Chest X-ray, AP view. Patient: 49 years old, sex M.
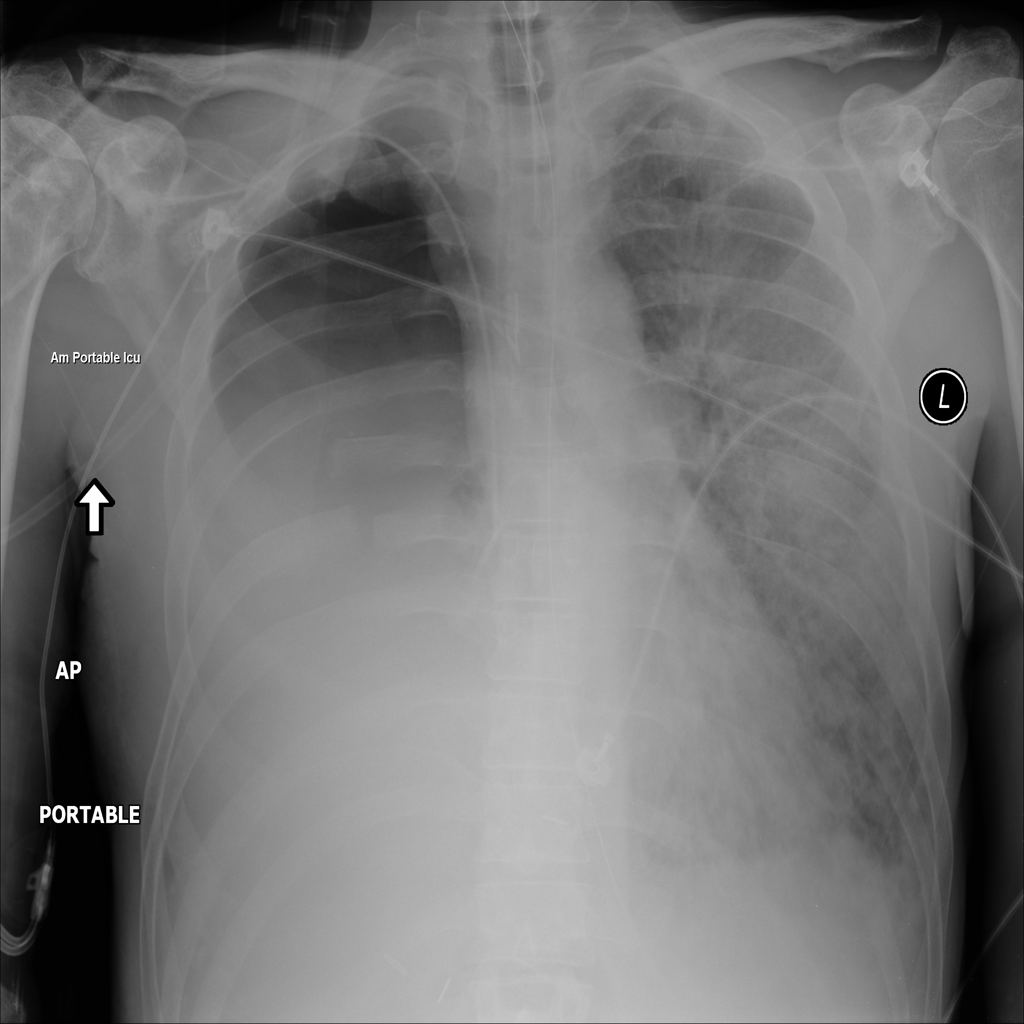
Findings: Infiltration